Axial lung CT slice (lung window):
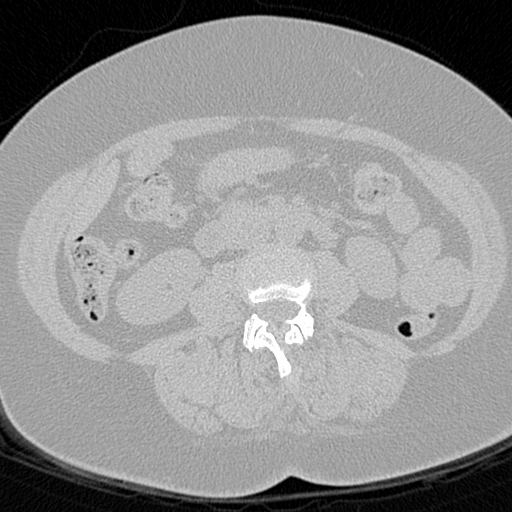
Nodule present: no